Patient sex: M
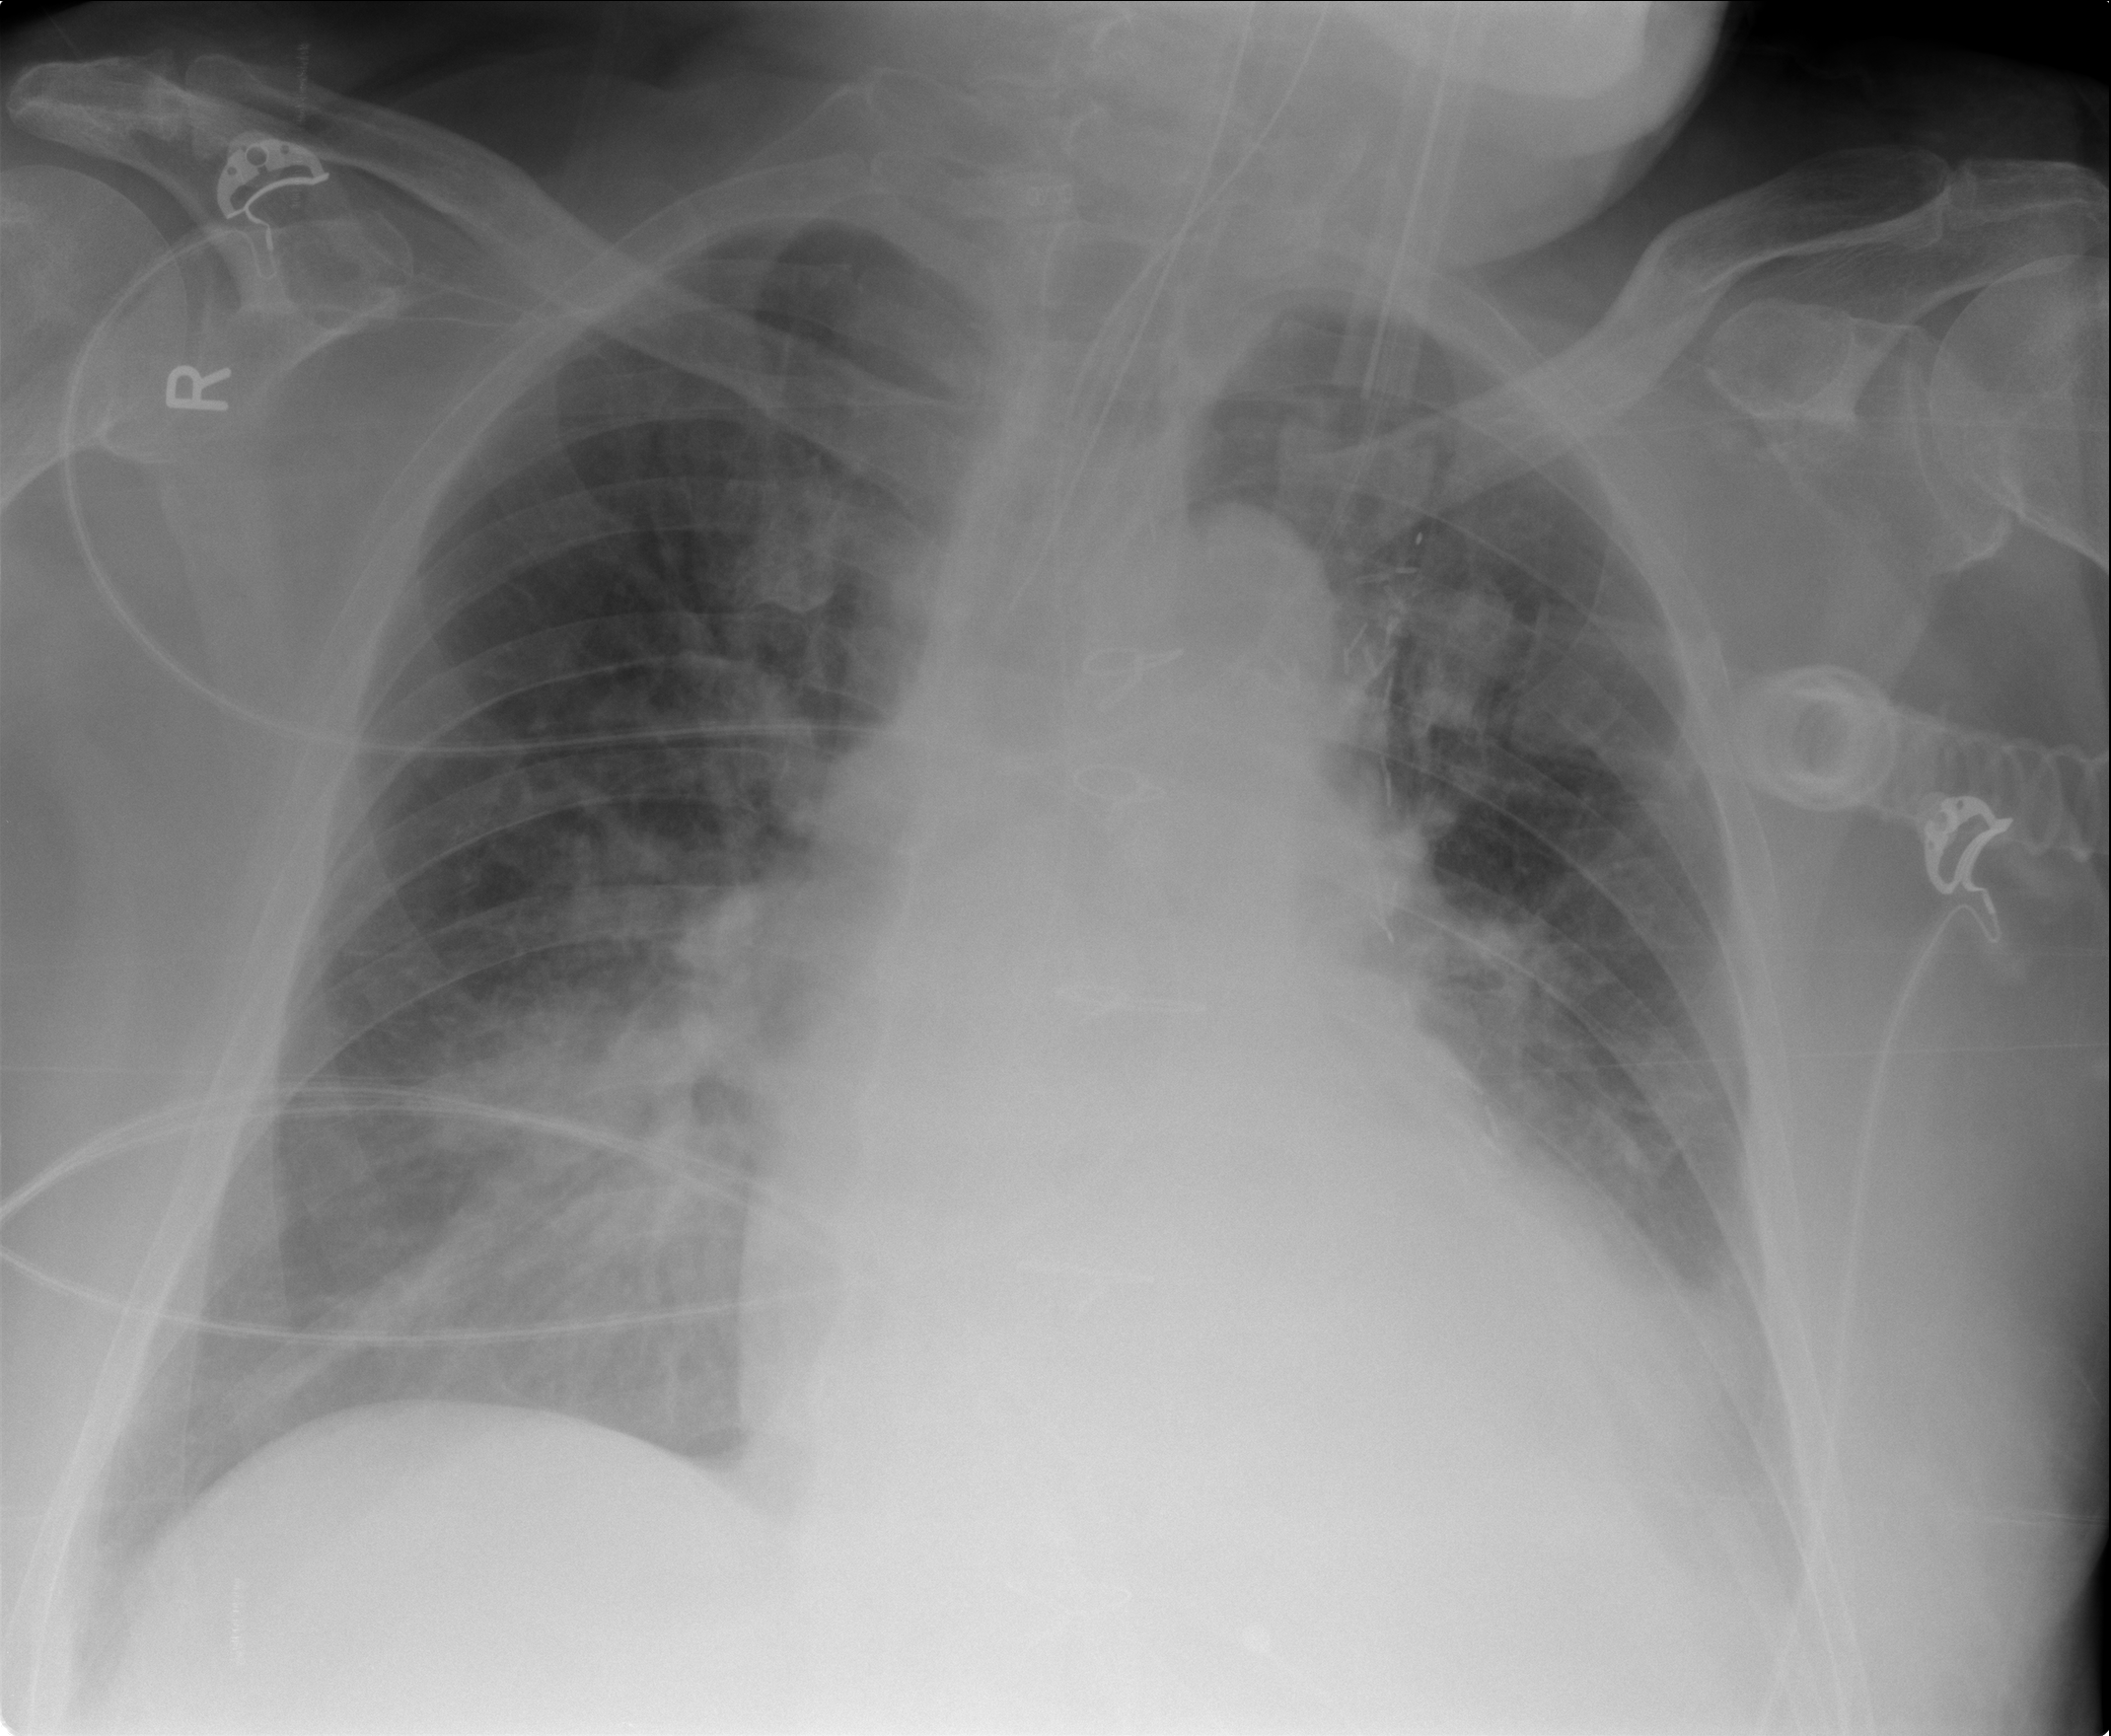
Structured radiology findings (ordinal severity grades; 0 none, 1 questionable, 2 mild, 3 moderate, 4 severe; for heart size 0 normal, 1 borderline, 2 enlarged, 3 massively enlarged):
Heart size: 2
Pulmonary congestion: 2
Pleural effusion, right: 1
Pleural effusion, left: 2
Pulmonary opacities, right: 2
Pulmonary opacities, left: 0
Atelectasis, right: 2
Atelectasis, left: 2